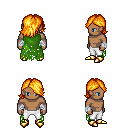
a pixel art fantasy rpg character, male body template, human, dark skin, green tattered cape, white pants, light blonde swoop hairstyle, white cloth bandages, gold boots, four views (front, back, left, right), 2x2 character sprite sheet, small pixel art, hard edges, no anti-aliasing